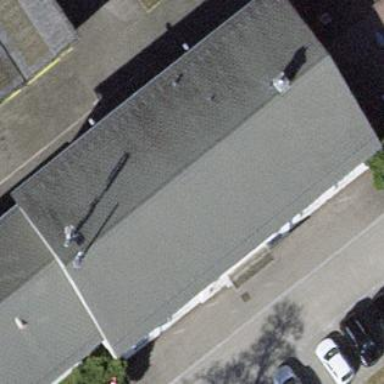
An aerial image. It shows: Gabled building with metal roof oriented along its structure. The roof has silver color.